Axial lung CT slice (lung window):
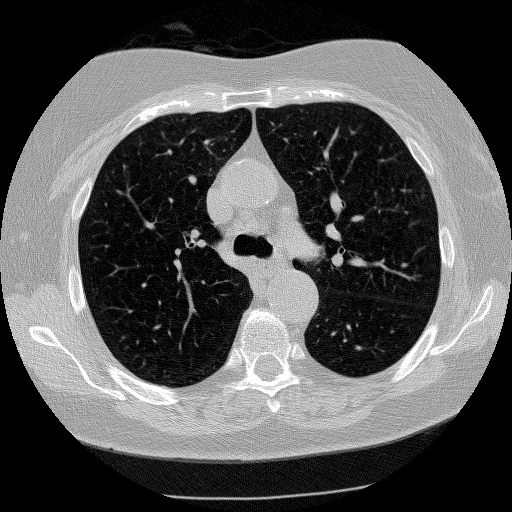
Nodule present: no